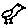
Label: bird